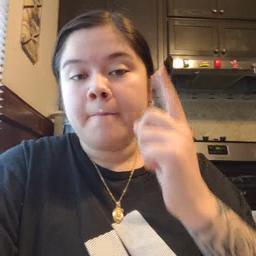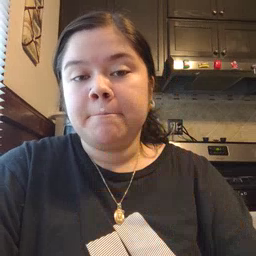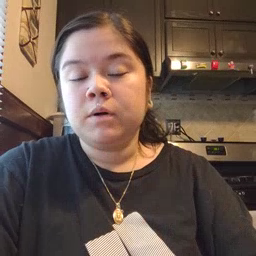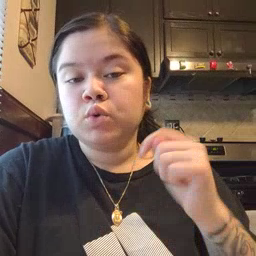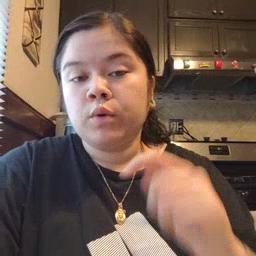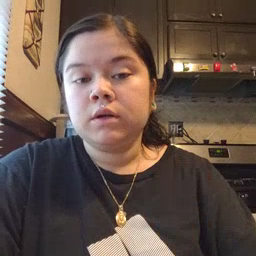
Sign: toy